Question: I am developing a small game for Windows Phone 8.1 and for that I use an array of image paths and chose one and make it as the background of a Grid and using 'RenderAsync()' generate the Bitmap and save it to the device's Pictures folder.
My Image paths are correct and I use the following code in XAML to create the UI
'''
<StackPanel>
<Grid x:Name="ResultGrid" Margin="0,-26.667,0,-0.333" Visibility="Visible">
<Grid.Background>
<ImageBrush Stretch="Fill" ImageSource="Assets/result/b (3).png"/>
</Grid.Background>
<Grid.ColumnDefinitions>
<ColumnDefinition Width="200*"/>
<ColumnDefinition Width="200*"/>
</Grid.ColumnDefinitions>
<StackPanel x:Name="SuperHeroName" Margin="71,262,-22,212" Grid.Column="1">
<StackPanel.Background>
<ImageBrush Stretch="Fill" ImageSource="Assets/result/h (10).png"/>
</StackPanel.Background>
</StackPanel>
<TextBlock x:Name="txtResultSharing" Margin="14,259,107,12" Grid.ColumnSpan="2" FontSize="48" Text="I have earned 78555 points in 8000 levels" TextWrapping="WrapWholeWords" Foreground="#FFA2A2A2" FontFamily="Buxton Sketch"/>
<Image x:Name="AppLogo" Margin="130,586,10,2" Grid.Column="1" Source="/Assets/FULL LOGO.png"/>
<TextBlock x:Name="txtResultSharing1" Margin="12,257,109,14" Grid.ColumnSpan="2" FontSize="48" Text="I have earned 78555 points in 8000 levels" TextWrapping="WrapWholeWords" Foreground="White" FontFamily="Buxton Sketch"/>
</Grid>
</StackPanel>
'''
and the code is
'''
private async void boom()
{
Random rnd = new Random();
string[] heroImages = { "ms-appx:///Assets/result/h (1).png",
"ms-appx:///Assets/result/h (2).png",
"ms-appx:///Assets/result/h (3).png",
"ms-appx:///Assets/result/h (4).png",
"ms-appx:///Assets/result/h (5).png",
"ms-appx:///Assets/result/h (6).png",
"ms-appx:///Assets/result/h (7).png",
"ms-appx:///Assets/result/h (8).png",
"ms-appx:///Assets/result/h (9).png",
"ms-appx:///Assets/result/h (10).png",
"ms-appx:///Assets/result/h (11).png",
"ms-appx:///Assets/result/h (12).png",
"ms-appx:///Assets/result/h (13).png",
"ms-appx:///Assets/result/h (14).png",
"ms-appx:///Assets/result/h (15).png",
"ms-appx:///Assets/result/h (16).png",
"ms-appx:///Assets/result/h (17).png",
"ms-appx:///Assets/result/h (18).png",
"ms-appx:///Assets/result/h (19).png",
"ms-appx:///Assets/result/h (20).png",
"ms-appx:///Assets/result/h (21).png",
"ms-appx:///Assets/result/h (22).png",
"ms-appx:///Assets/result/h (23).png" };
var imageBrushT = new ImageBrush
{
ImageSource = new BitmapImage(new Uri(heroImages[rnd.Next(22)]))
};
SuperHeroName.Background = imageBrushT;
string[] backImages = { "ms-appx:///Assets/result/b (1).png",
"ms-appx:///Assets/result/b (2).png",
"ms-appx:///Assets/result/b (3).png",
"ms-appx:///Assets/result/b (5).png",
"ms-appx:///Assets/result/b (6).png" };
var imageBrushX = new ImageBrush
{
ImageSource = new BitmapImage(new Uri(backImages[rnd.Next(5)]))
};
ResultGrid.Background = imageBrushX;
ResultGrid.UpdateLayout();
int x = int.Parse(localSettings.Values["CurrLevel"].ToString());
int y = int.Parse(localSettings.Values["CurrPoints"].ToString());
txtResultSharing.Text = string.Format("I have earned {0} points in {1} levels", y.ToString(), x.ToString());
txtResultSharing1.Text = string.Format("I have earned {0} points in {1} levels", y.ToString(), x.ToString());
ResultGrid.Visibility = Visibility.Visible;
ResultGrid.UpdateLayout();
RenderTargetBitmap renderTargetBitmapZ = new RenderTargetBitmap();
await renderTargetBitmapZ.RenderAsync(ResultGrid);
var pixels = await renderTargetBitmapZ.GetPixelsAsync();
var file = await KnownFolders.PicturesLibrary.CreateFileAsync("picresult.jpg", CreationCollisionOption.ReplaceExisting);
using (IRandomAccessStream stream = await file.OpenAsync(FileAccessMode.ReadWrite))
{
var encoder = await
BitmapEncoder.CreateAsync(BitmapEncoder.JpegEncoderId, stream);
byte[] bytes = pixels.ToArray();
encoder.SetPixelData(BitmapPixelFormat.Bgra8,
BitmapAlphaMode.Ignore,
(uint)renderTargetBitmapZ.PixelWidth,
(uint)renderTargetBitmapZ.PixelHeight,
96, 96, bytes);
await encoder.FlushAsync();
}
}
'''
This code shows the correct Image in the display when I press the show button and that is

when I open and see the saved image (ie picresult.jpg)file it shows without the super hero image and the background image. It shows only the logo, and text. (ie, it does not save the images that are randomly chosen from the array but it shows them without any problem)
Please help me
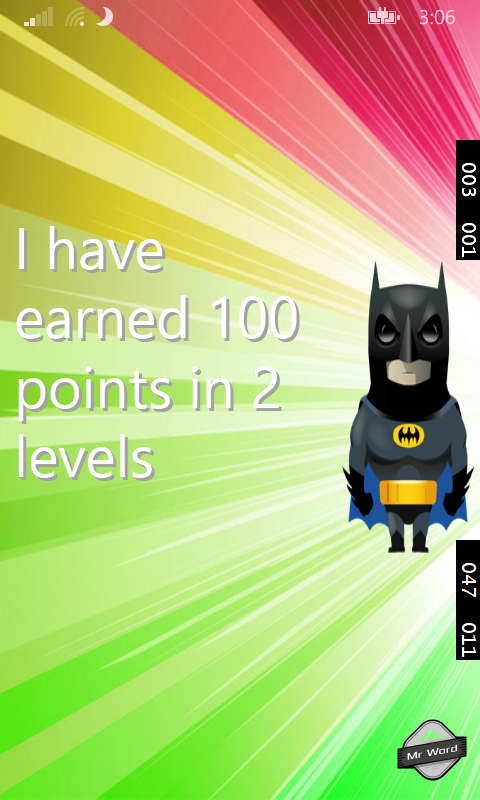
Answer: Problem is that you are trying to render the grid to the bitmap right after you create the images, which may not have drawn yet. In fact because of what you are seeing it looks like they haven't.
Pre-load the images when your class is constructed:
'''
heroImages = new BitmapImage[3];
heroImages[0] = new BitmapImage(new Uri("ms-appx:///Assets/Image1.png"));
heroImages[1] = new BitmapImage(new Uri("ms-appx:///Assets/Image2.jpg"));
heroImages[2] = new BitmapImage(new Uri("ms-appx:///Assets/Image3.jpg"));
backImages = new BitmapImage[5];
backImages[0] = new BitmapImage(new Uri("ms-appx:///Assets/Image1.png"));
backImages[1] = new BitmapImage(new Uri("ms-appx:///Assets/Image2.jpg"));
backImages[2] = new BitmapImage(new Uri("ms-appx:///Assets/Image3.jpg"));
backImages[3] = new BitmapImage(new Uri("ms-appx:///Assets/Image1.png"));
backImages[4] = new BitmapImage(new Uri("ms-appx:///Assets/Image2.jpg"));
'''
Move your code to a function:
'''
private async Task DrawToFile()
{
RenderTargetBitmap renderTargetBitmapZ = new RenderTargetBitmap();
await renderTargetBitmapZ.RenderAsync(ResultGrid);
var pixels = await renderTargetBitmapZ.GetPixelsAsync();
var file = await KnownFolders.PicturesLibrary.CreateFileAsync("picresult.jpg", CreationCollisionOption.ReplaceExisting);
using (IRandomAccessStream stream = await file.OpenAsync(FileAccessMode.ReadWrite))
{
var encoder = await
BitmapEncoder.CreateAsync(BitmapEncoder.JpegEncoderId, stream);
byte[] bytes = pixels.ToArray();
encoder.SetPixelData(BitmapPixelFormat.Bgra8,
BitmapAlphaMode.Ignore,
(uint)renderTargetBitmapZ.PixelWidth,
(uint)renderTargetBitmapZ.PixelHeight,
96, 96, bytes);
await encoder.FlushAsync();
}
}
'''
Then set up a DispatcherTimer somewhere in the Class as follows:
'''
DispatcherTimer _timer; // member of class
// Add Following to constructor
_timer = new DispatcherTimer();
_timer.Interval = new TimeSpan(0, 0, 1); // 1 second
_timer.Tick += _timer_Tick;
// Timer Routine
void _timer_Tick(object sender, object e)
{
_timer.Stop();
DrawToFile();
}
'''
And Finally Start your timer after your RenderGrid.UpdateLayout() call:
'''
txtResultSharing.Text = string.Format("I have earned {0} points in {1} levels", y.ToString(), x.ToString());
txtResultSharing1.Text = string.Format("I have earned {0} points in {1} levels", y.ToString(), x.ToString());
ResultGrid.Visibility = Visibility.Visible;
ResultGrid.UpdateLayout();
_timer.Start();
'''
This will give the UI 1 second to draw the images before you try and save them to the file. Should work.